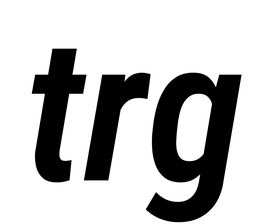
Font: Roboto-Italic_Condensed_SemiBold_Italic